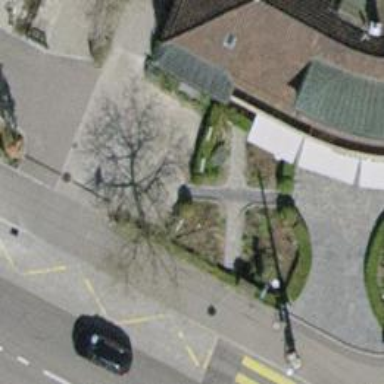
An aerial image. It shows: Street cabinet of man-made origin.